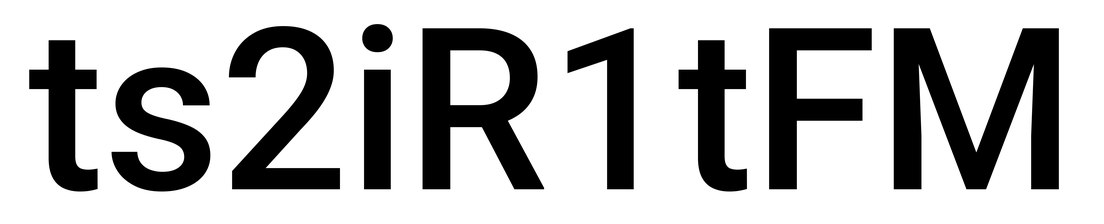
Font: Roboto_Medium